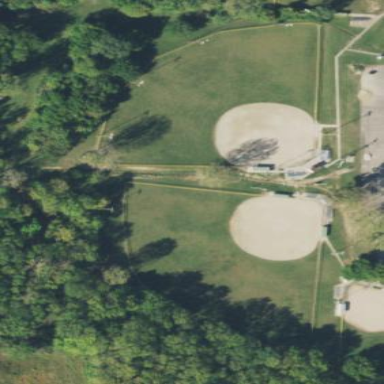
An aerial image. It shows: Baseball pitch for leisure land.